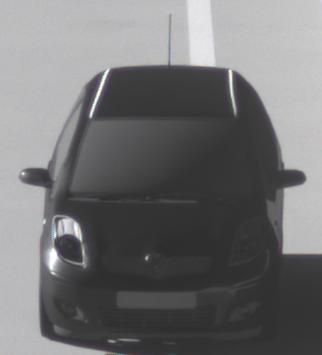
Make: Toyota
Model: Yaris 1.0
Detailed model: Yaris (XP13)
Model produced from: 2011/10
Model produced until: 2014/08
Doors: 3
Color: black
Road condition: dry road
Daytime: morning or afternoon
Contrast: high contrast